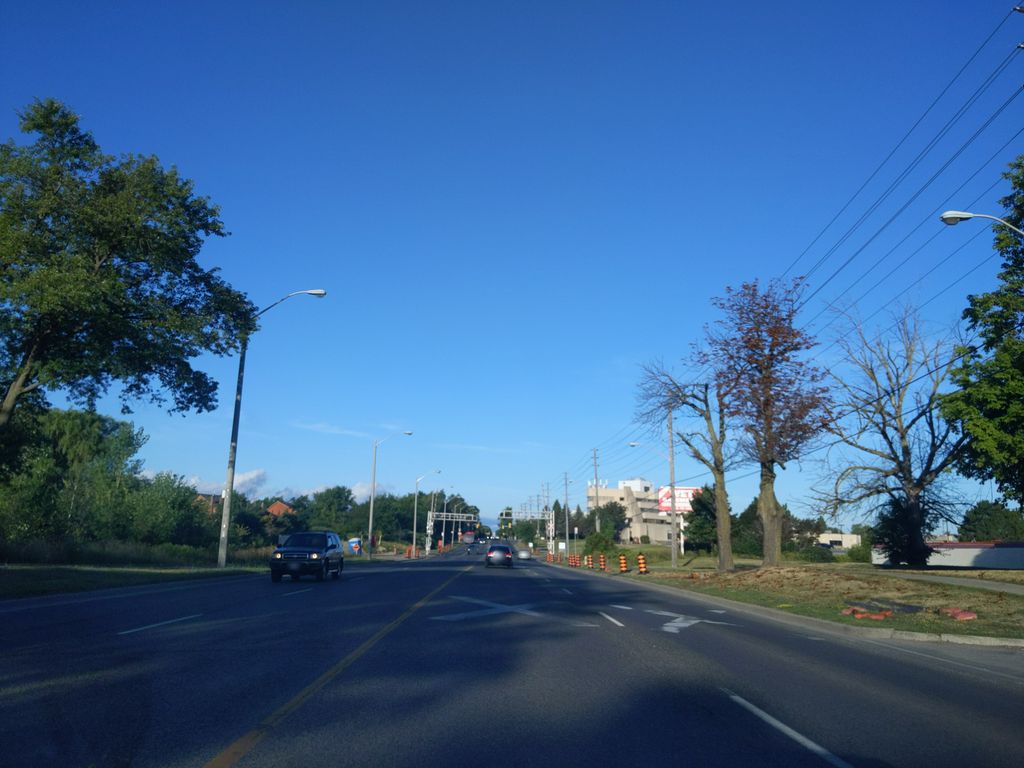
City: toronto